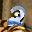
Label: 2